Question: I need a help to , that is dependent on another custom option value.
Here is the image, which describes what I actually want :

Please suggest, I am using ,
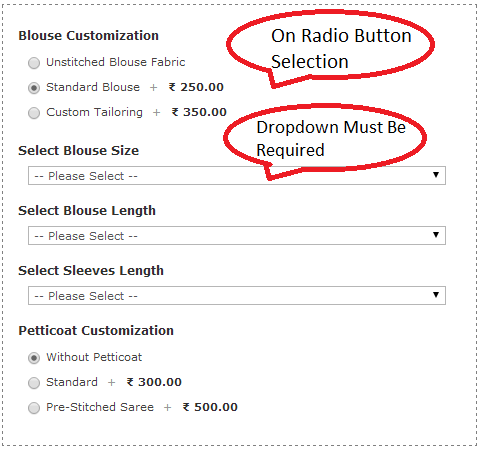
Answer: For this type of products, Configurable products type is the best option. First create the attribtues as shown then create the configurable products. Actually this can be set while you create those attributes like blouse size, length and customization. Go to the admin panel. Catalog->Attributes->Manage Attributes. Here search for your attribute that are using for those COnfigurable products. Then after edit those attributes and then you can see a field like "Required Values"-> Make this as Yes. Attaching a screenshot for ur reference.

Edit the other attributes as you required. Then make an ReIndex management and clear the cache. Refresh the frontend...Hope this helps.. :)